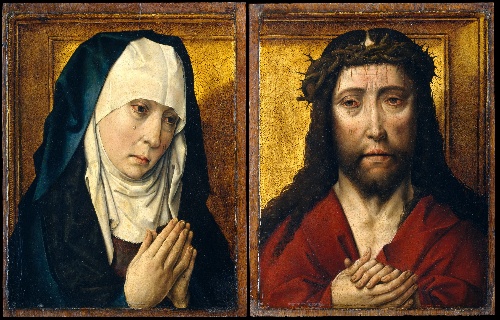
Title: The Mourning Virgin; Christ Crowned with Thorns
Artist: Dieric Bouts
Artist bio: Netherlandish, Leuven, ca. 1525
Object type: Painting
Classification: Paintings
Medium: Oil on oak
Dimensions: Each 16 x 12 1/2 in. (40.6 x 31.8 cm)
Department: European Paintings
Credit line: Purchase, 1871
Accession year: 1871
Repository: Metropolitan Museum of Art, New York, NY
Tags: Sadness|Christ|Virgin Mary